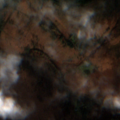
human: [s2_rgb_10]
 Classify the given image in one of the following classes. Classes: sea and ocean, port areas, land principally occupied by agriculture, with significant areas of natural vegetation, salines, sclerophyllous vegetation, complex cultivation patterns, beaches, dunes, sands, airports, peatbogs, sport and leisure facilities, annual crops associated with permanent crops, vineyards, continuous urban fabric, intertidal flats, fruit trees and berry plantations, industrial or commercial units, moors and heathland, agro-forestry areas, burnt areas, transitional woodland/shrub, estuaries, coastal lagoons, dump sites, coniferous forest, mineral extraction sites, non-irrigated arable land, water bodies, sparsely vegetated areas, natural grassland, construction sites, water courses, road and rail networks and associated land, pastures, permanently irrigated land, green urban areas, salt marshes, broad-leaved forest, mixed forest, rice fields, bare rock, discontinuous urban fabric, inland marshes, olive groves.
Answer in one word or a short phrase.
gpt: sport and leisure facilities, coniferous forest, moors and heathland, transitional woodland/shrub, peatbogs